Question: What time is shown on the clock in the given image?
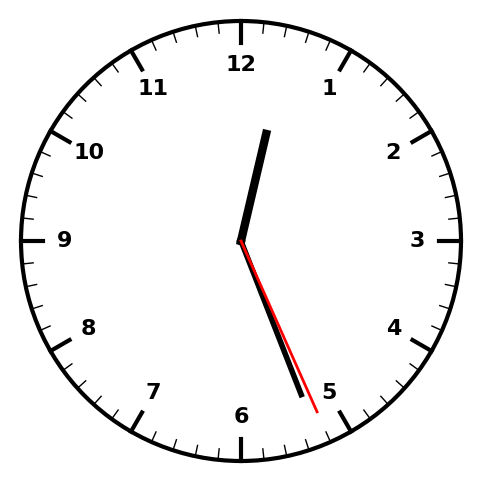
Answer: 12:26:26